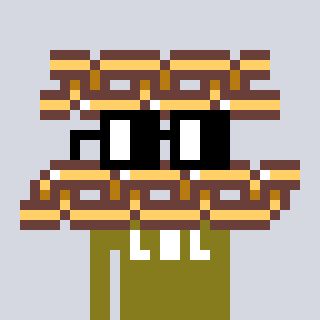
a pixel art character with square black glasses, a chain-shaped head and a gunk-colored body on a cool background